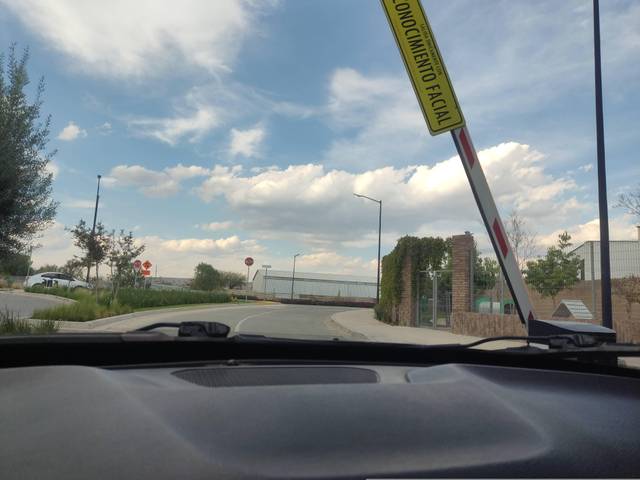
Region: Mexico
Coordinates: 21.156, -101.663